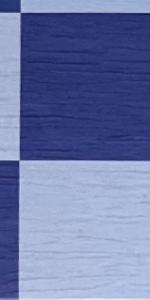
Label: Empty